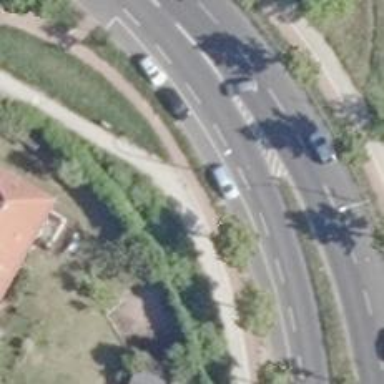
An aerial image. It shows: Asphalt sidewalk along the footway.